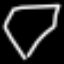
Label: diamond